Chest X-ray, AP view. Patient: 45 years old, sex F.
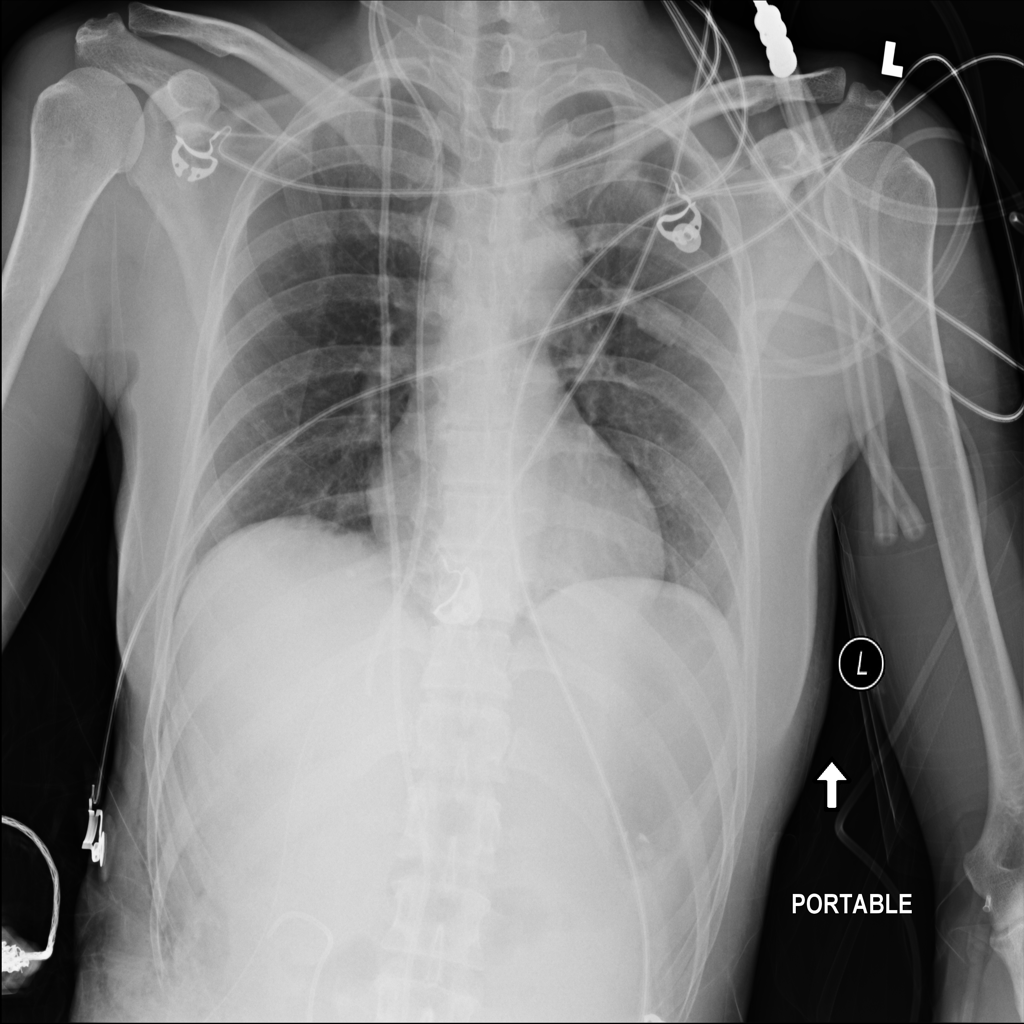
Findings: Infiltration